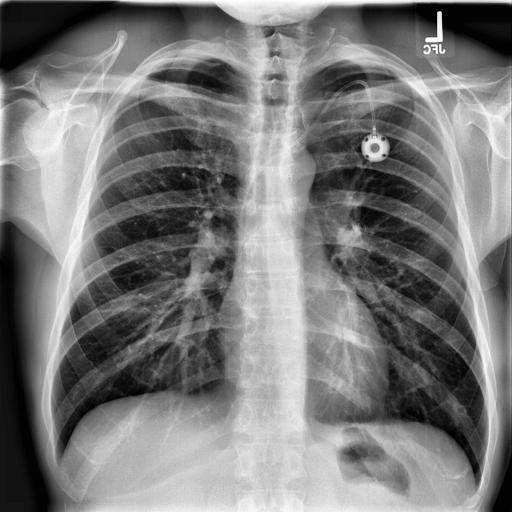
Finding: NORMAL